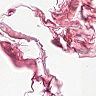
Metastatic tissue present: no